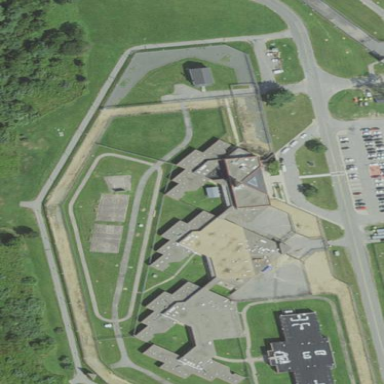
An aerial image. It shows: Prison facility surrounded by fence.